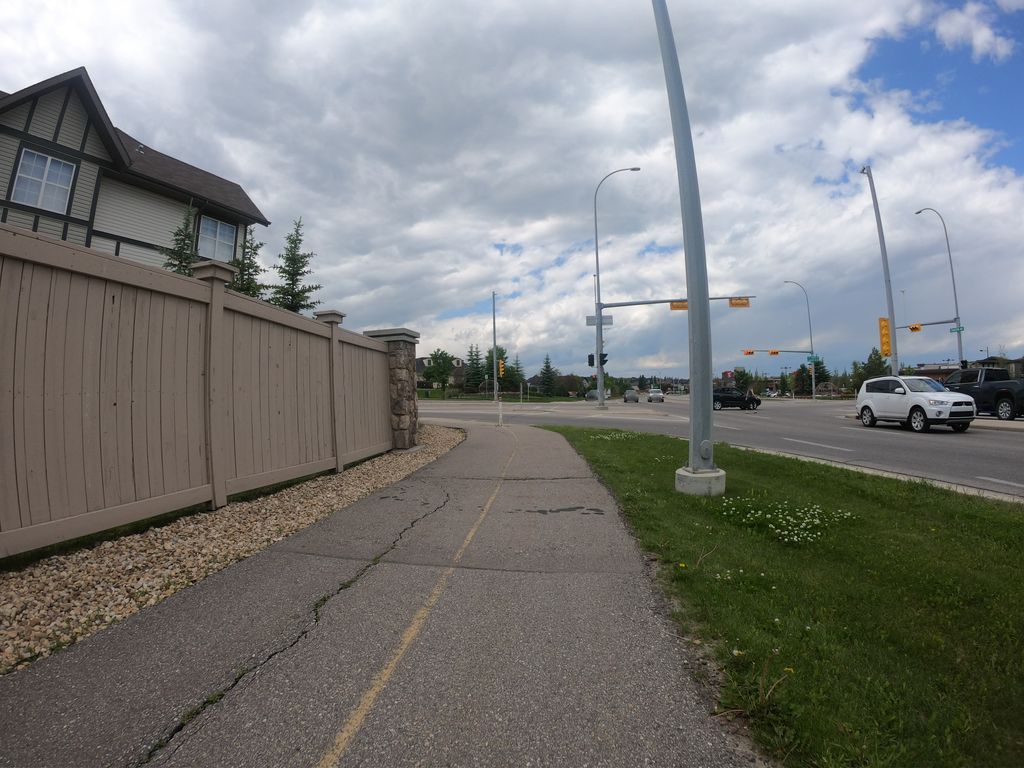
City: calgary